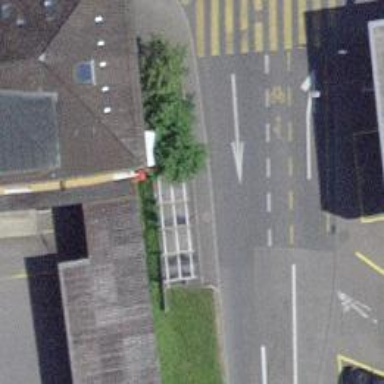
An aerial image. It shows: Motorcycle parking area.